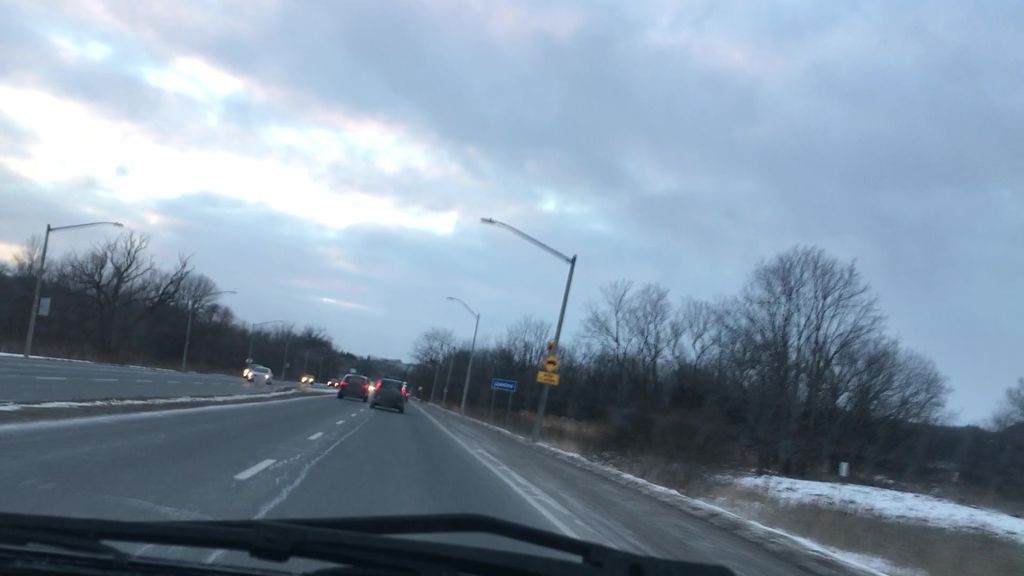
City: hamilton